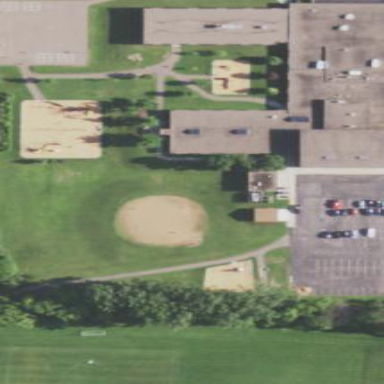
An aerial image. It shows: School building.